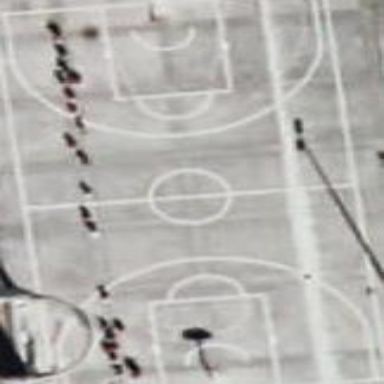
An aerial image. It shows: Basketball court in the leisure land pitch.